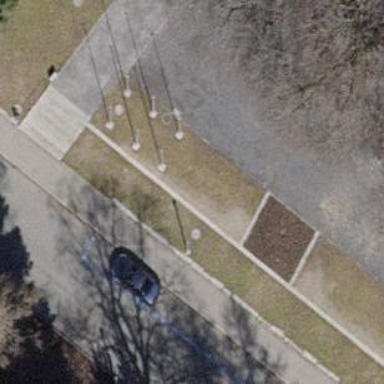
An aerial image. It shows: Flagpole which is man-made.